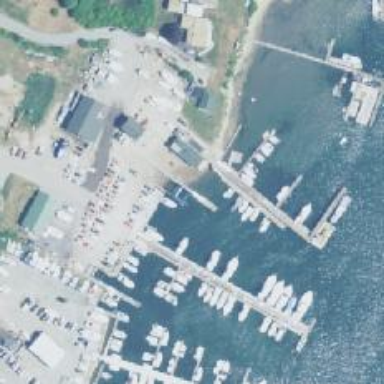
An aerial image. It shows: Pier designed for boat lift on the waterway.